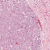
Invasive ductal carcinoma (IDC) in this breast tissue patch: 0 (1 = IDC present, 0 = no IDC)